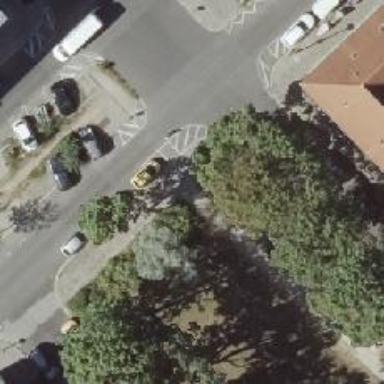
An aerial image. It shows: Compacted footway.